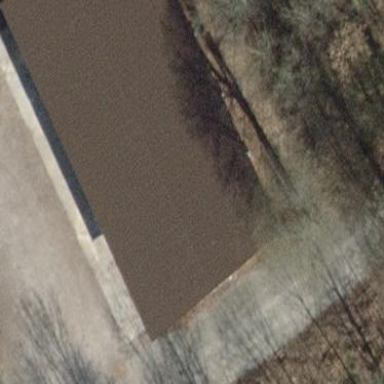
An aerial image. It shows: View of roof of building.